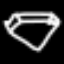
Label: diamond